A spectrogram of one vibration snapshot from a rotating bearing is shown (time on one axis, frequency on the other). Based on the visible evidence, which condition applies: normal, inner_race, outer_race, ball?
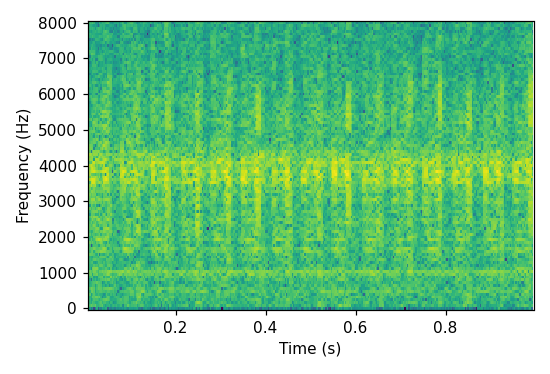
Answer: ball